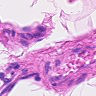
Metastatic tissue present: no